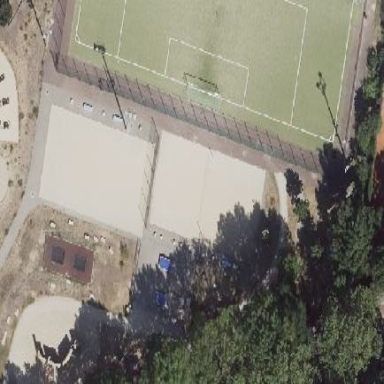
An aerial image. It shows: Volleyball pitch with tartan surface for leisure land sports.